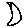
Label: moon